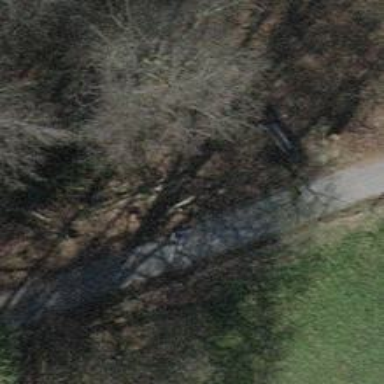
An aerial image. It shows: Bench.